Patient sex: M
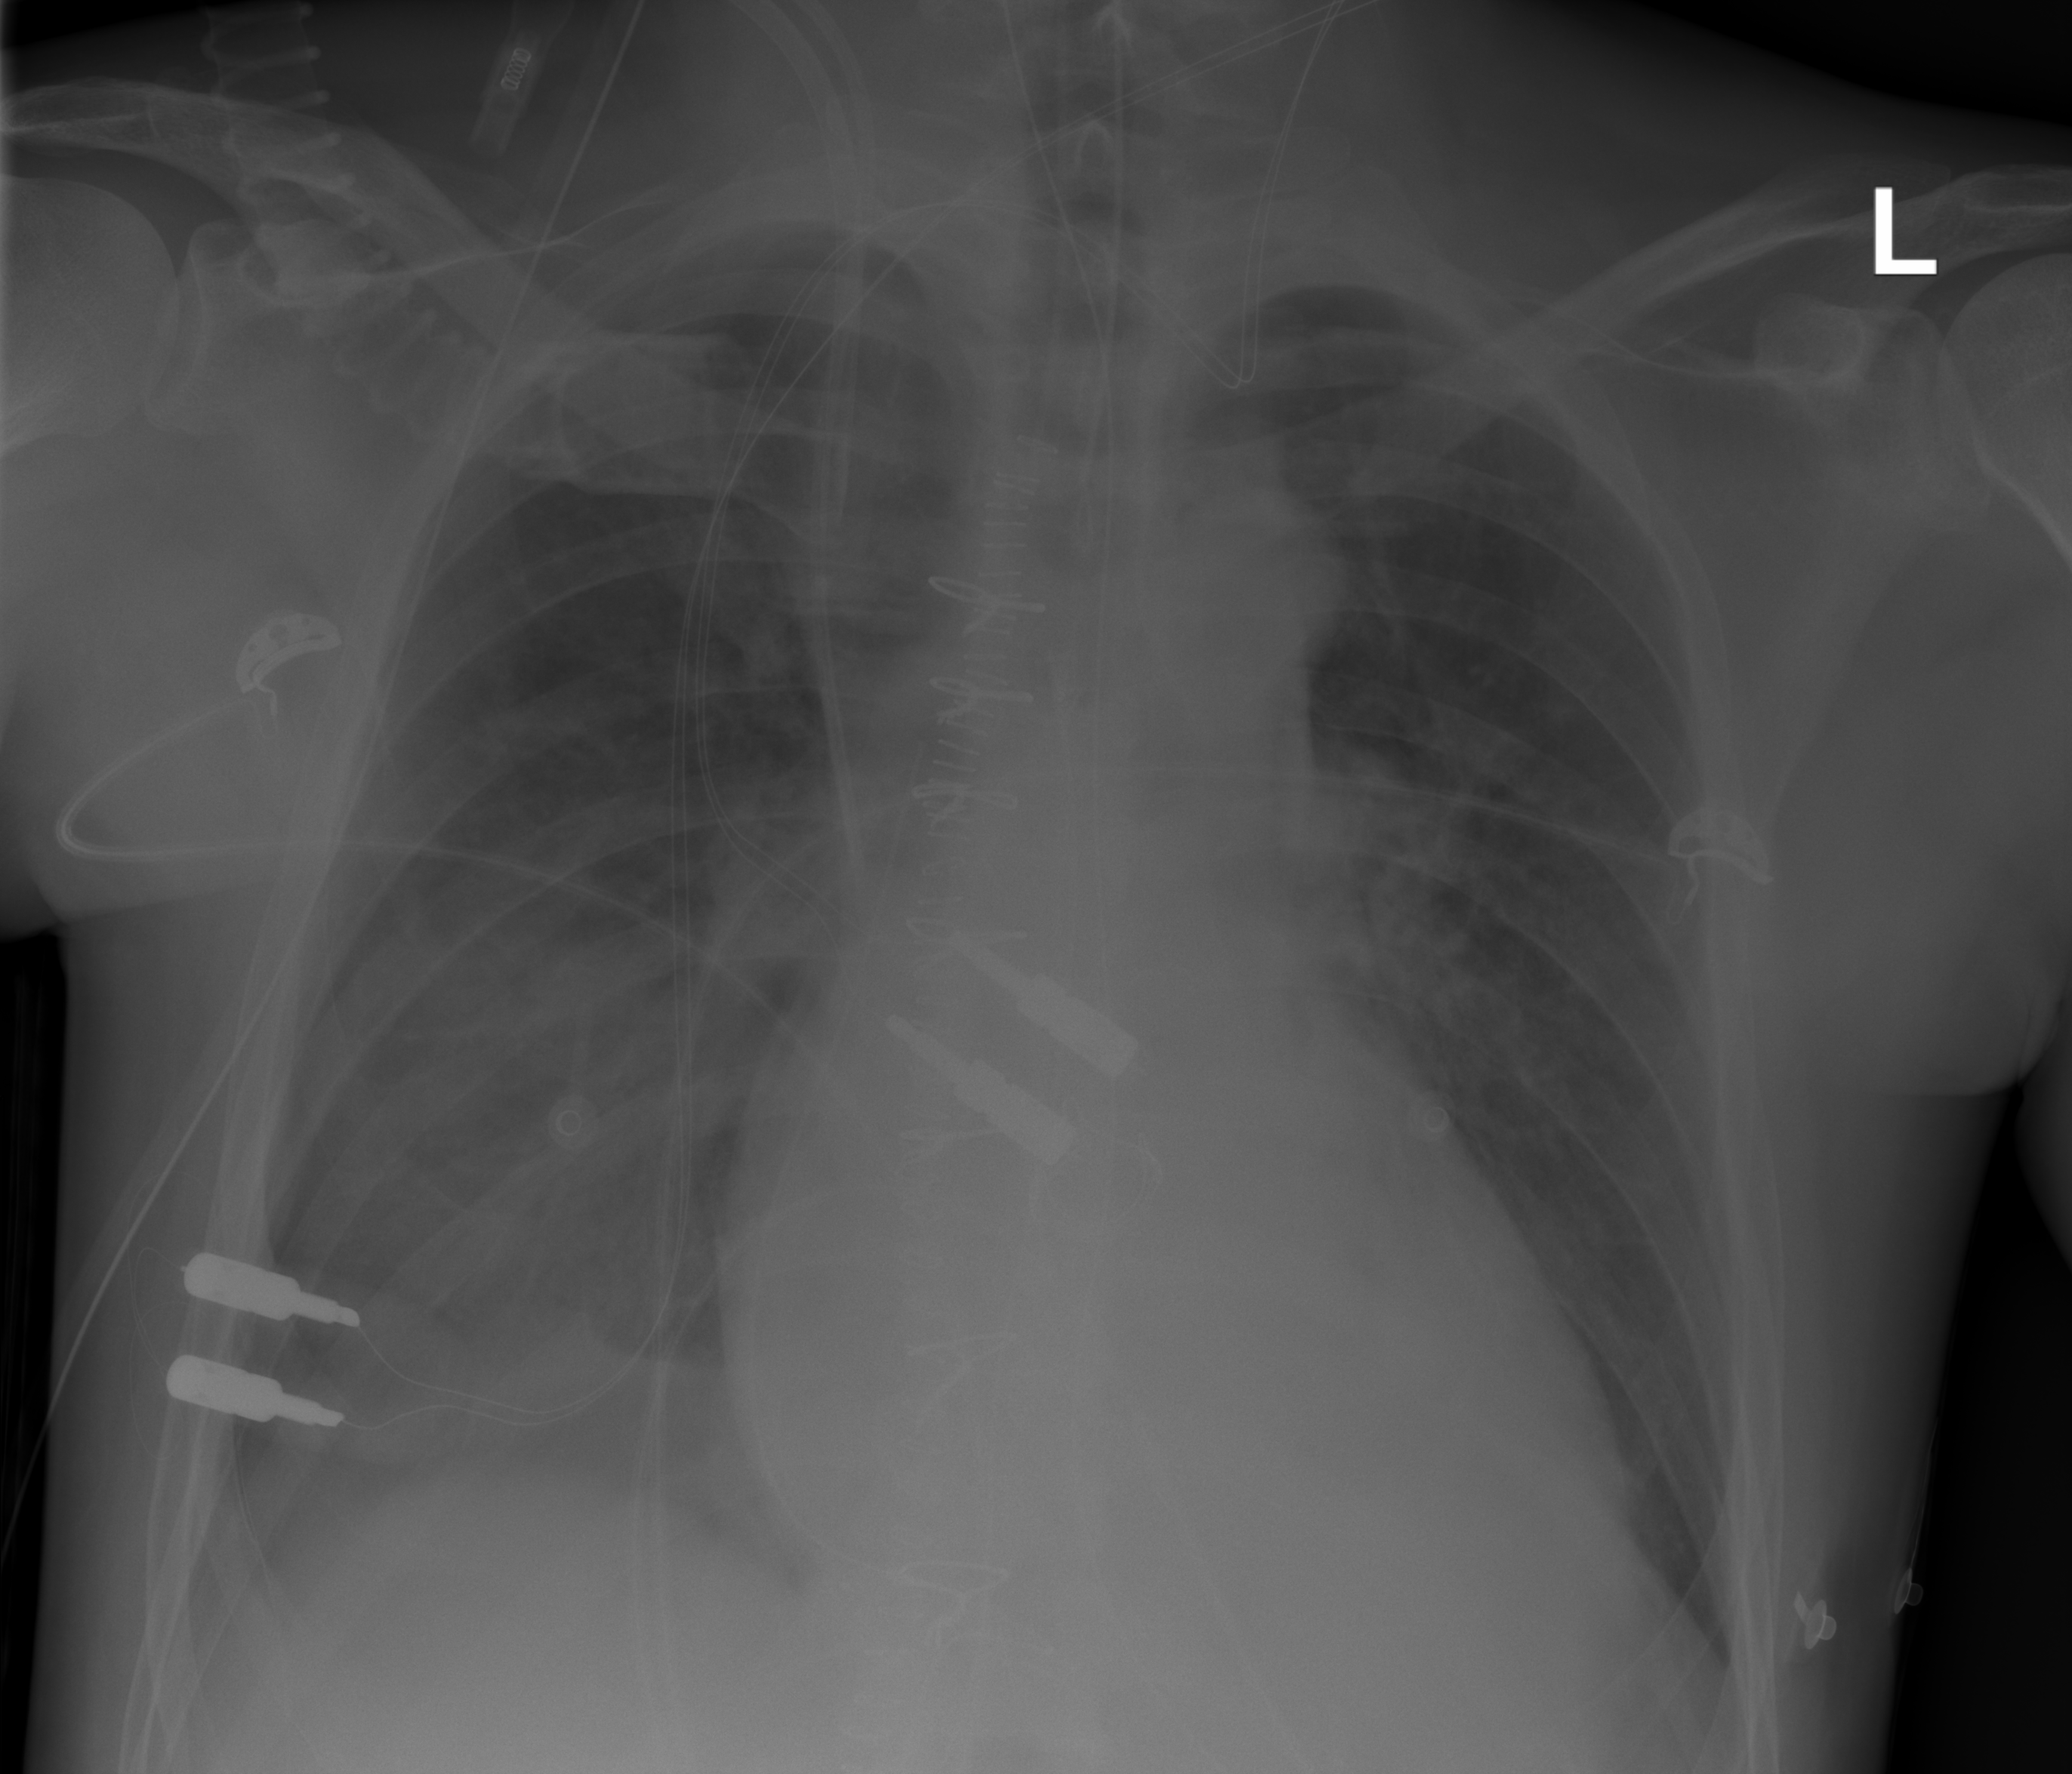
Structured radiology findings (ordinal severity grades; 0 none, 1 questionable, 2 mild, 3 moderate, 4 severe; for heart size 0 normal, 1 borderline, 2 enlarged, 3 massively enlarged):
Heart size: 2
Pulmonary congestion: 0
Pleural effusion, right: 2
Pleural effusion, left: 0
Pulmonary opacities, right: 0
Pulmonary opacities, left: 0
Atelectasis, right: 0
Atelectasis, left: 0